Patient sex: M
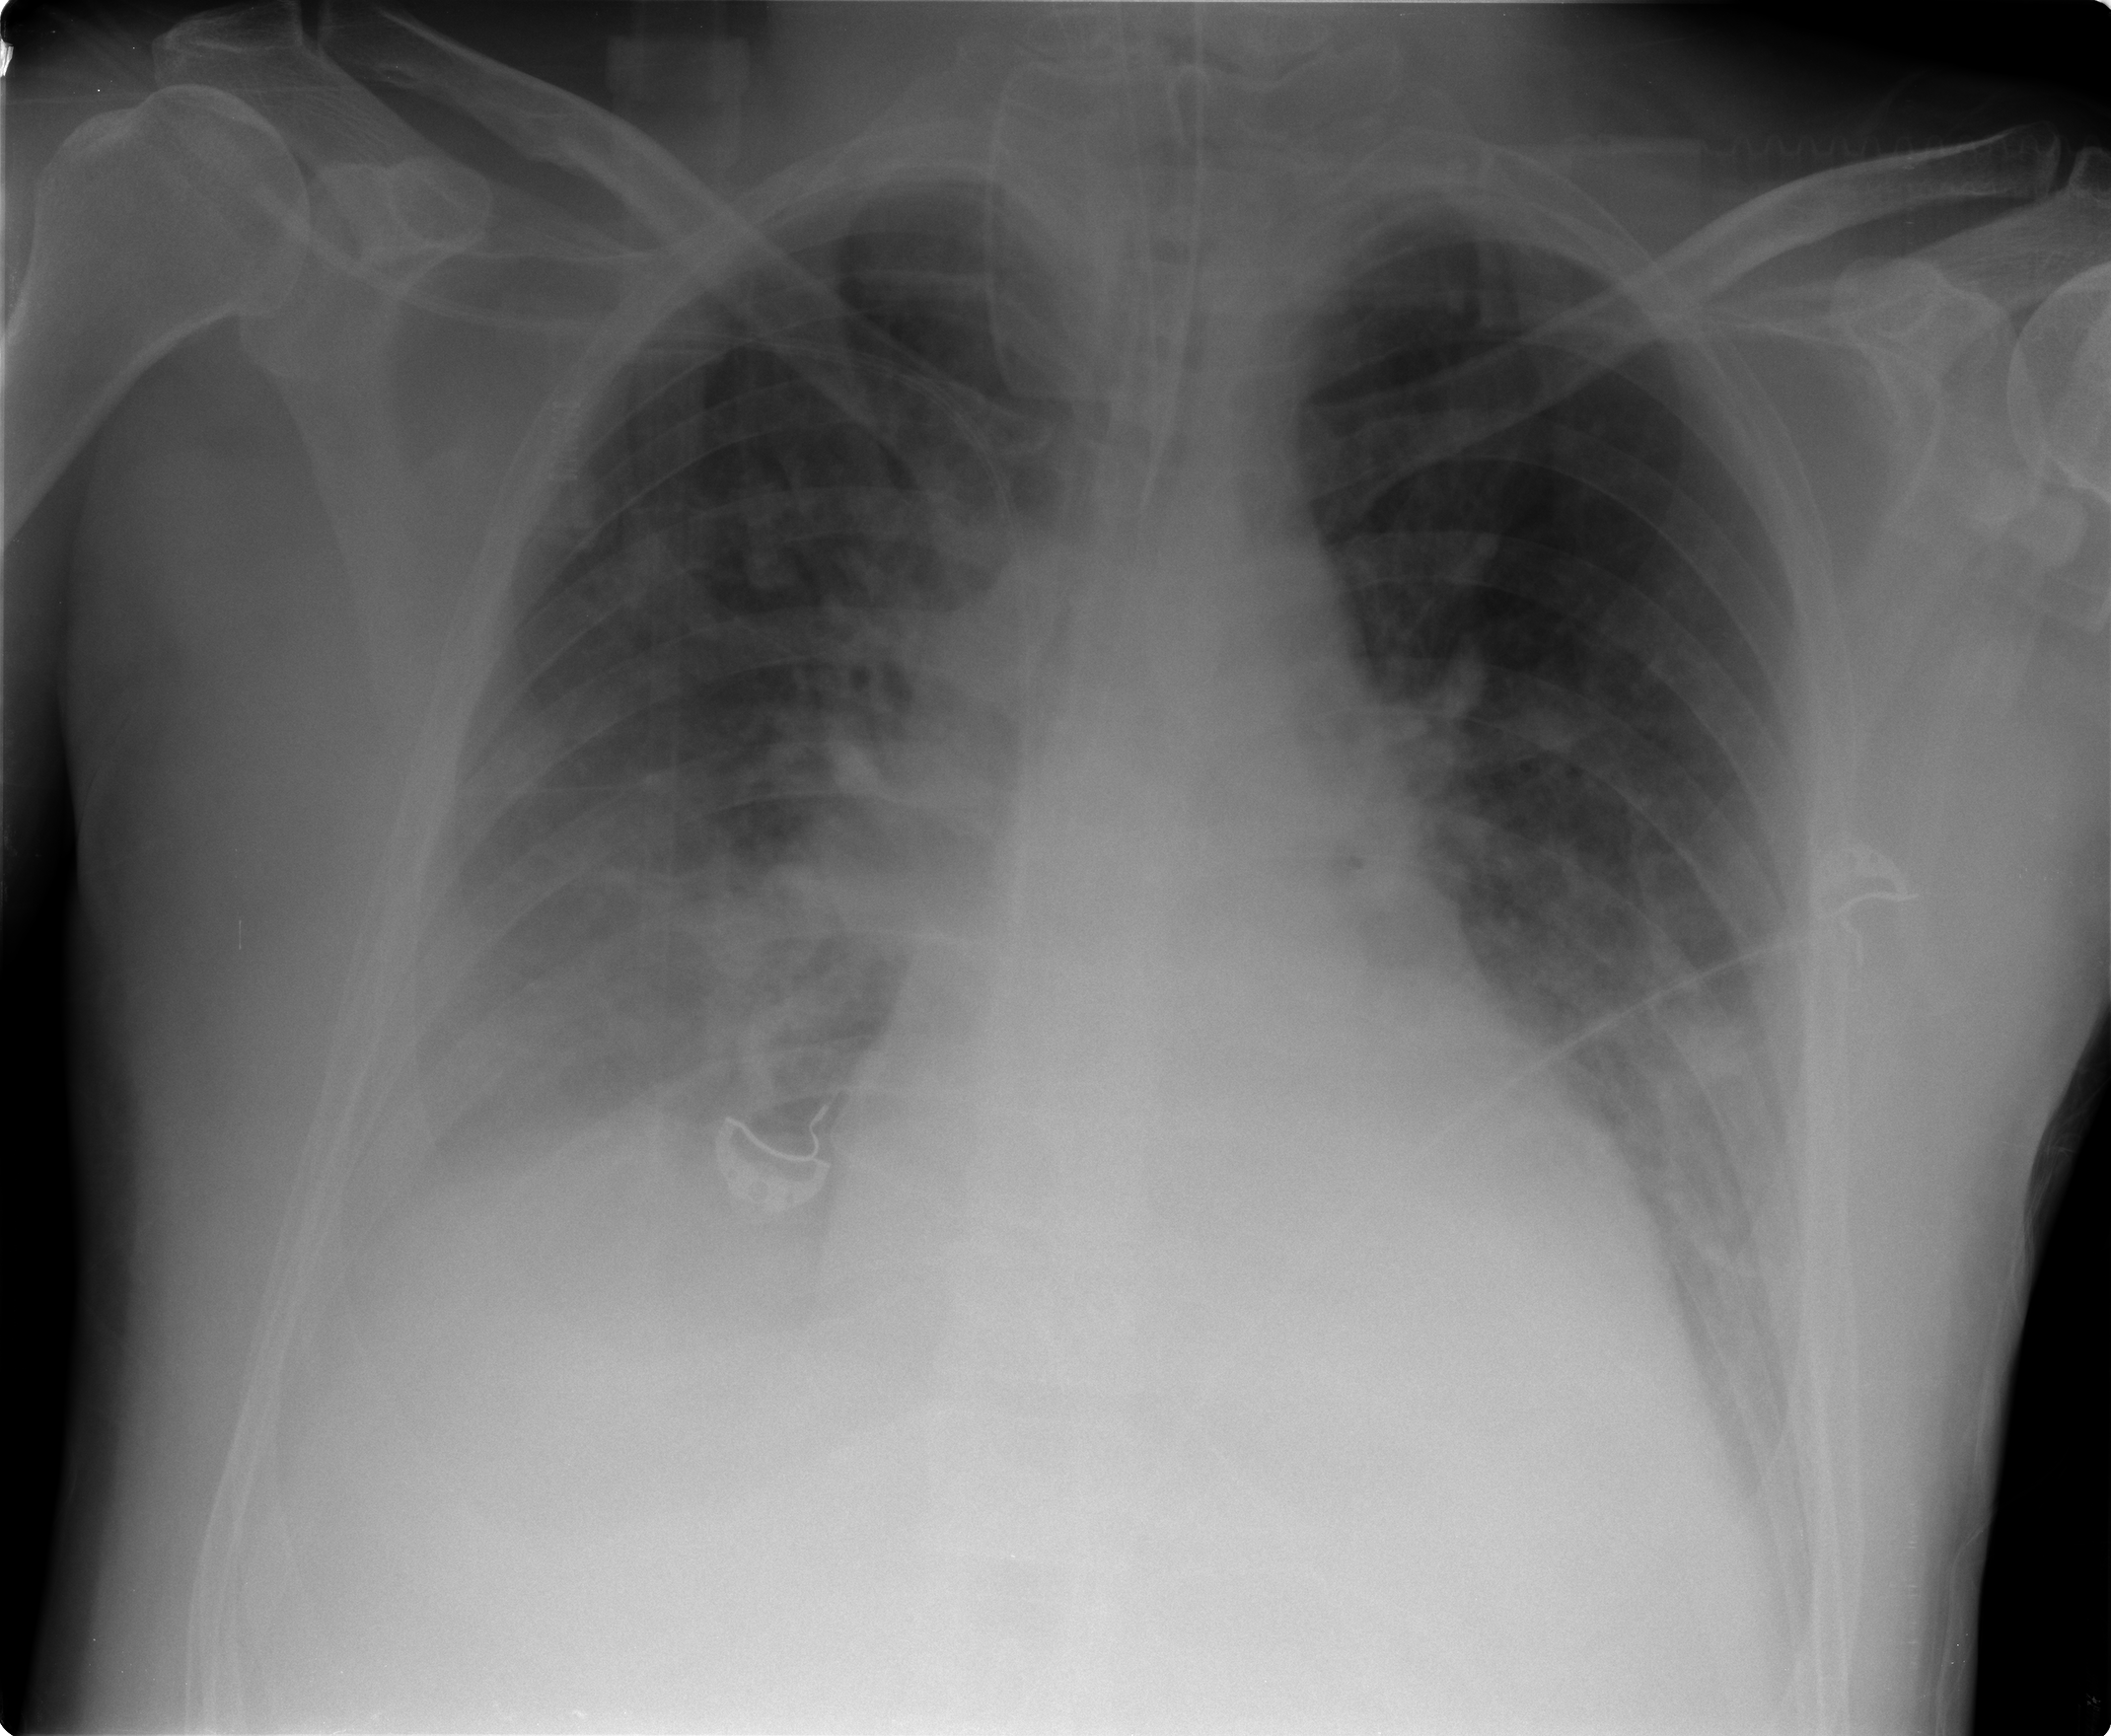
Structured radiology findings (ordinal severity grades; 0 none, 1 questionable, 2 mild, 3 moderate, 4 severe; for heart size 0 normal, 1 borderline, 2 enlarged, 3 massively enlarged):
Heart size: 2
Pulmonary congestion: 2
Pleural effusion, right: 2
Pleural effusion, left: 1
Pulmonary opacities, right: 2
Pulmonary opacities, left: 0
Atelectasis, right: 3
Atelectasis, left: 2